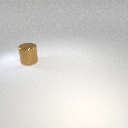
large brown metal cylinder